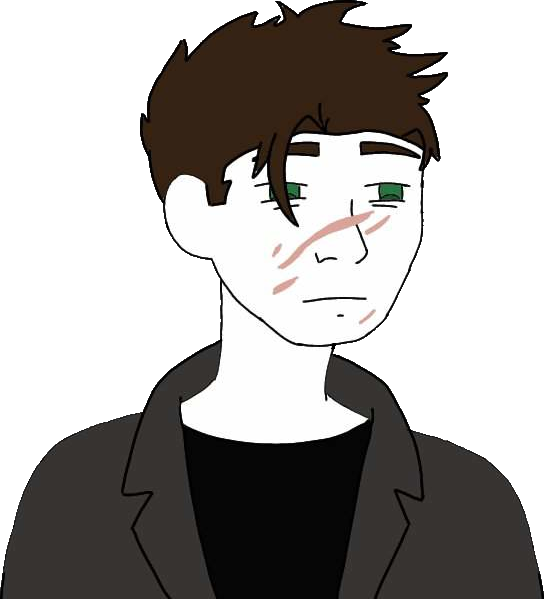
Label: 5_Twinkjak